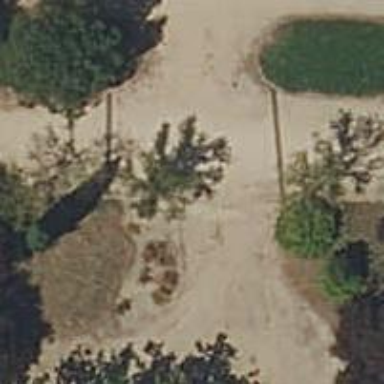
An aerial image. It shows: Footway on sandy surface.